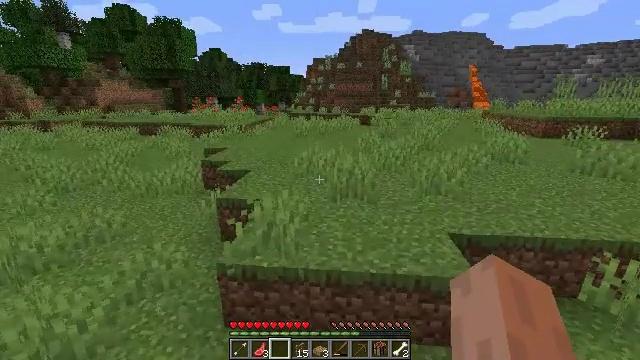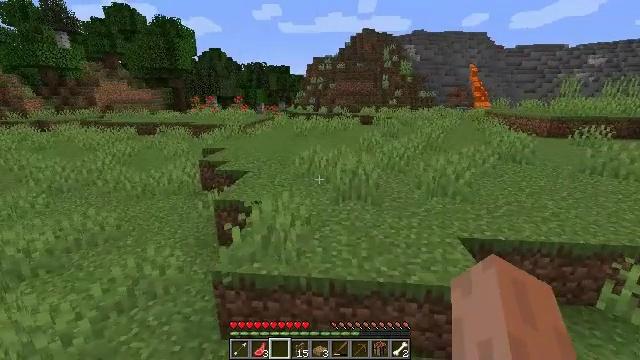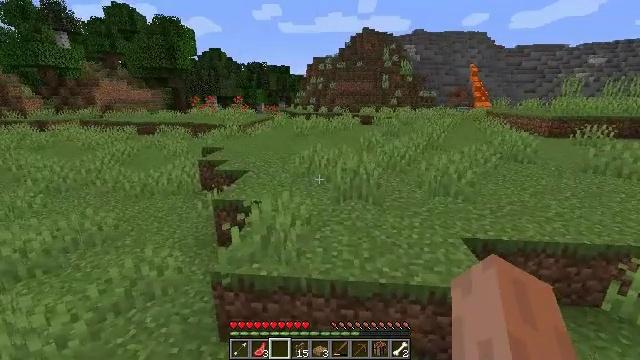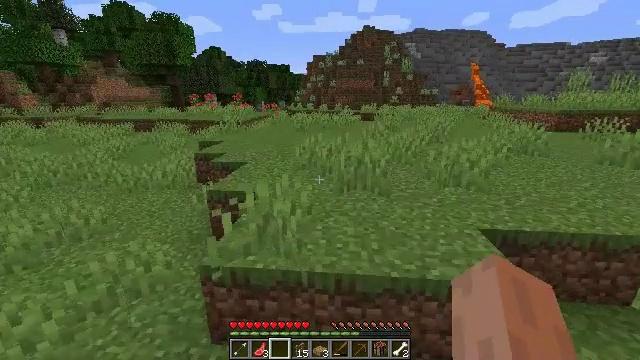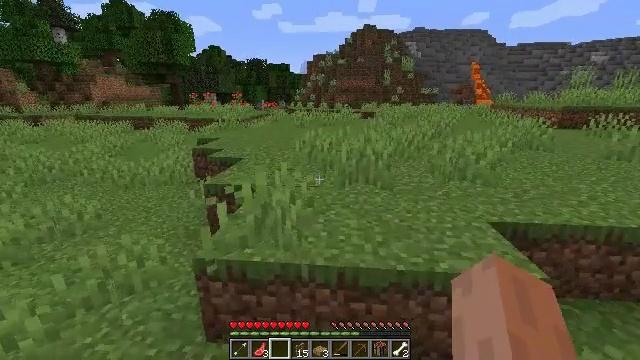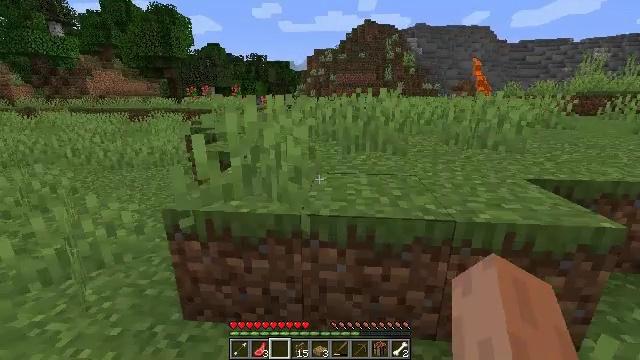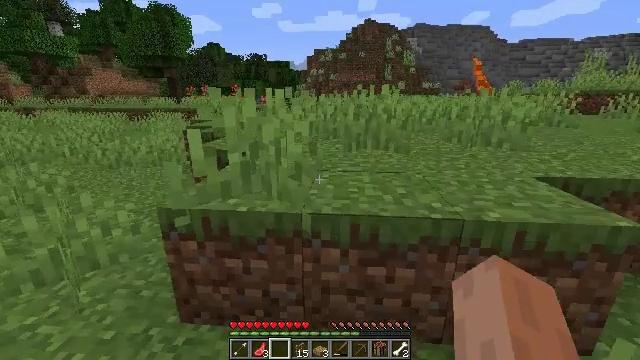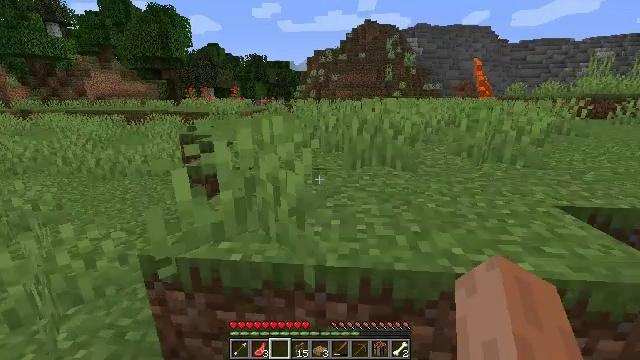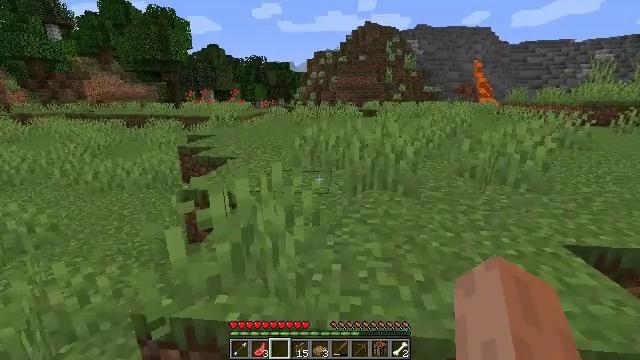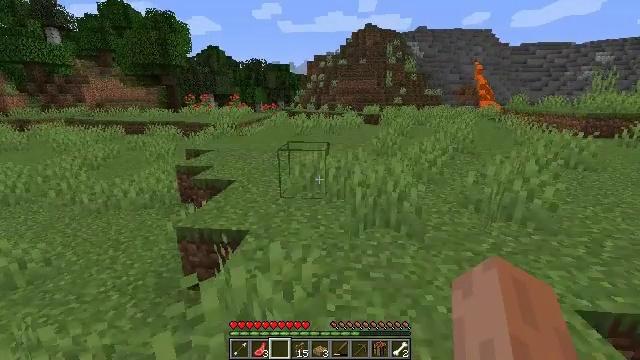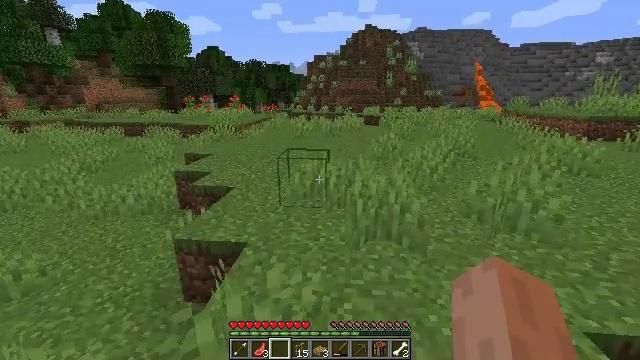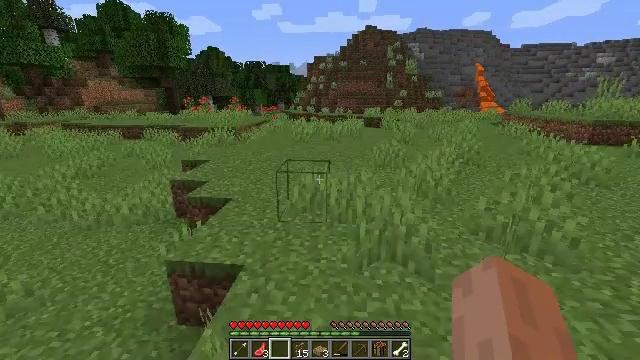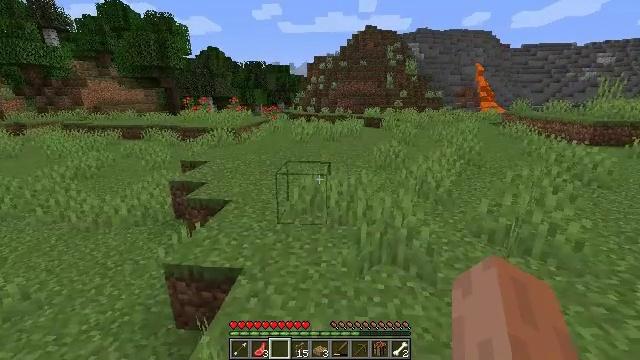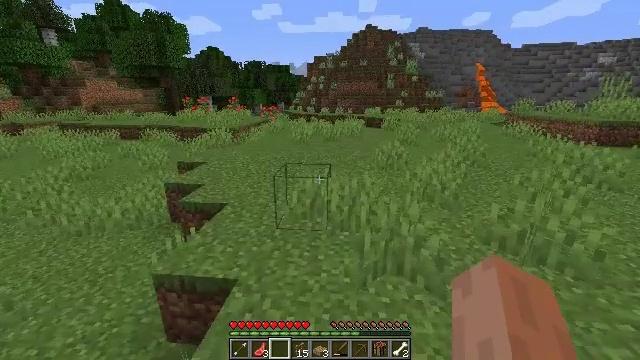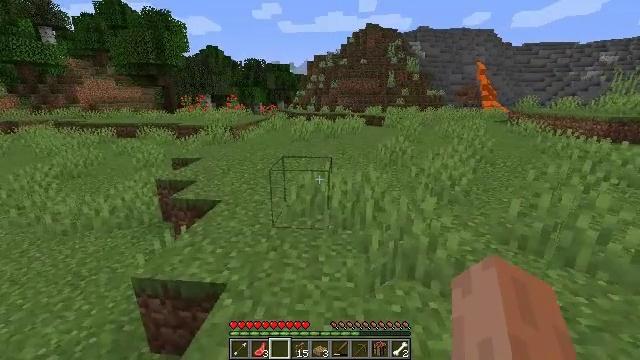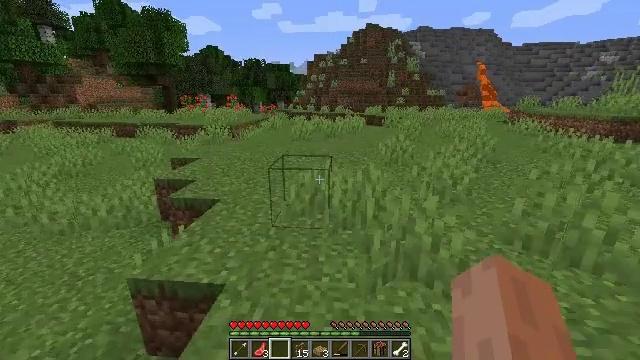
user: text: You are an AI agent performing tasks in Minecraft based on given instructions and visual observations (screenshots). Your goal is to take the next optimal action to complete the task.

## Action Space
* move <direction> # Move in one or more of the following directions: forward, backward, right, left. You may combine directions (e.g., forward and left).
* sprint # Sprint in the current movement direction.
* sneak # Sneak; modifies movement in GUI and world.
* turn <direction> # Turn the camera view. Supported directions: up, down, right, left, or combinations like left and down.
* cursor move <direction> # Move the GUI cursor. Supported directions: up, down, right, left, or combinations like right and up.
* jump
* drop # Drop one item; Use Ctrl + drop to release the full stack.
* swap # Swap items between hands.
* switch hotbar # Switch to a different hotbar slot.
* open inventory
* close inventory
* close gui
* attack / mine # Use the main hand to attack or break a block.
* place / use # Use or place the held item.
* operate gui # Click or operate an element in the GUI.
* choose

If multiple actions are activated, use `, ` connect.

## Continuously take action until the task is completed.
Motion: motion action
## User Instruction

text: Collect the rose bush for decoration.
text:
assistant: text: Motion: move forward, jump
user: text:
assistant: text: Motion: move forward, jump
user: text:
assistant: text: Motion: move forward, jump
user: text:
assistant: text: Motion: move forward, jump
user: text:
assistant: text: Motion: move forward, jump
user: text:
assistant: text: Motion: move forward, jump
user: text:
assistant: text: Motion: move forward, jump
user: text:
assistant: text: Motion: move forward, jump
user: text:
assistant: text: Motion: move forward, jump
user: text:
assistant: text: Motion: move forward, jump
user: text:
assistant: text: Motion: move forward, jump
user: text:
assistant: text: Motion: move forward, jump
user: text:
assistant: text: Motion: move forward, jump
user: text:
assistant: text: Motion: move forward
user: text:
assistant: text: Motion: move forward
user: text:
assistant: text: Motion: move forward
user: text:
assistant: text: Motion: move forward
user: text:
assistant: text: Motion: move forward
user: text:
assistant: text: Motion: move forward
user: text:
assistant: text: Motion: move forward
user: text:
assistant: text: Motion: move forward
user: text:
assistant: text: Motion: move forward
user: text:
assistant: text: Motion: move forward
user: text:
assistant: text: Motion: move forward
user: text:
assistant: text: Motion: move forward
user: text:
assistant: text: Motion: move forward
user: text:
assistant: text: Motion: move forward
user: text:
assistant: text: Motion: move forward
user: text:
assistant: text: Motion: move forward
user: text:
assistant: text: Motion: move forward